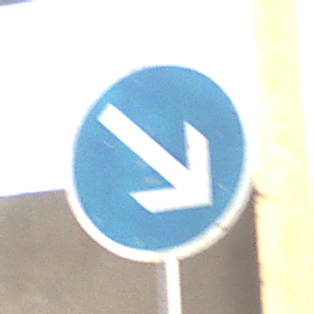
Verkehrszeichen: VorgeschriebeneVorbeifahrtRechts
Umgebung: Roofed, Suburban
Tageszeit: SunriseSunset
Wetter: Clear
Licht: Natural
Jahreszeit: NotSpecified
Kontrast: MediumContrast